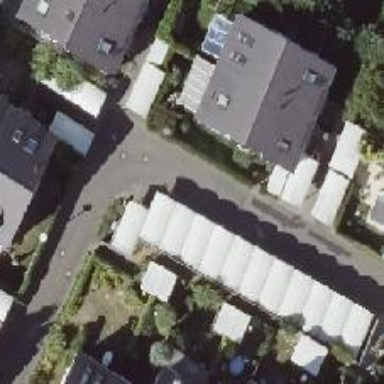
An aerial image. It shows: Semidetached house with gabled roof.